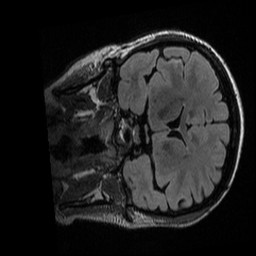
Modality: T2w
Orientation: coronal
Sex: female
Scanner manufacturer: ge
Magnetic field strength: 3 T
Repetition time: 6 s
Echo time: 0.1257 s